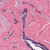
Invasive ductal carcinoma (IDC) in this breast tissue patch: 0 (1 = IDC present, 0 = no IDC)